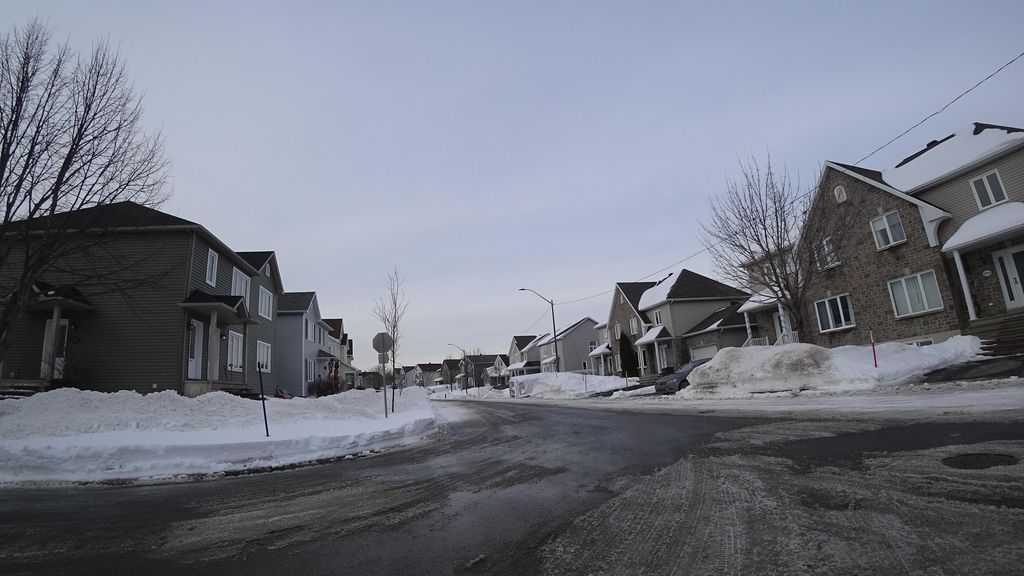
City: quebec_city